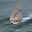
Label: 6